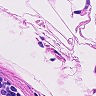
Metastatic tissue present: no